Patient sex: M
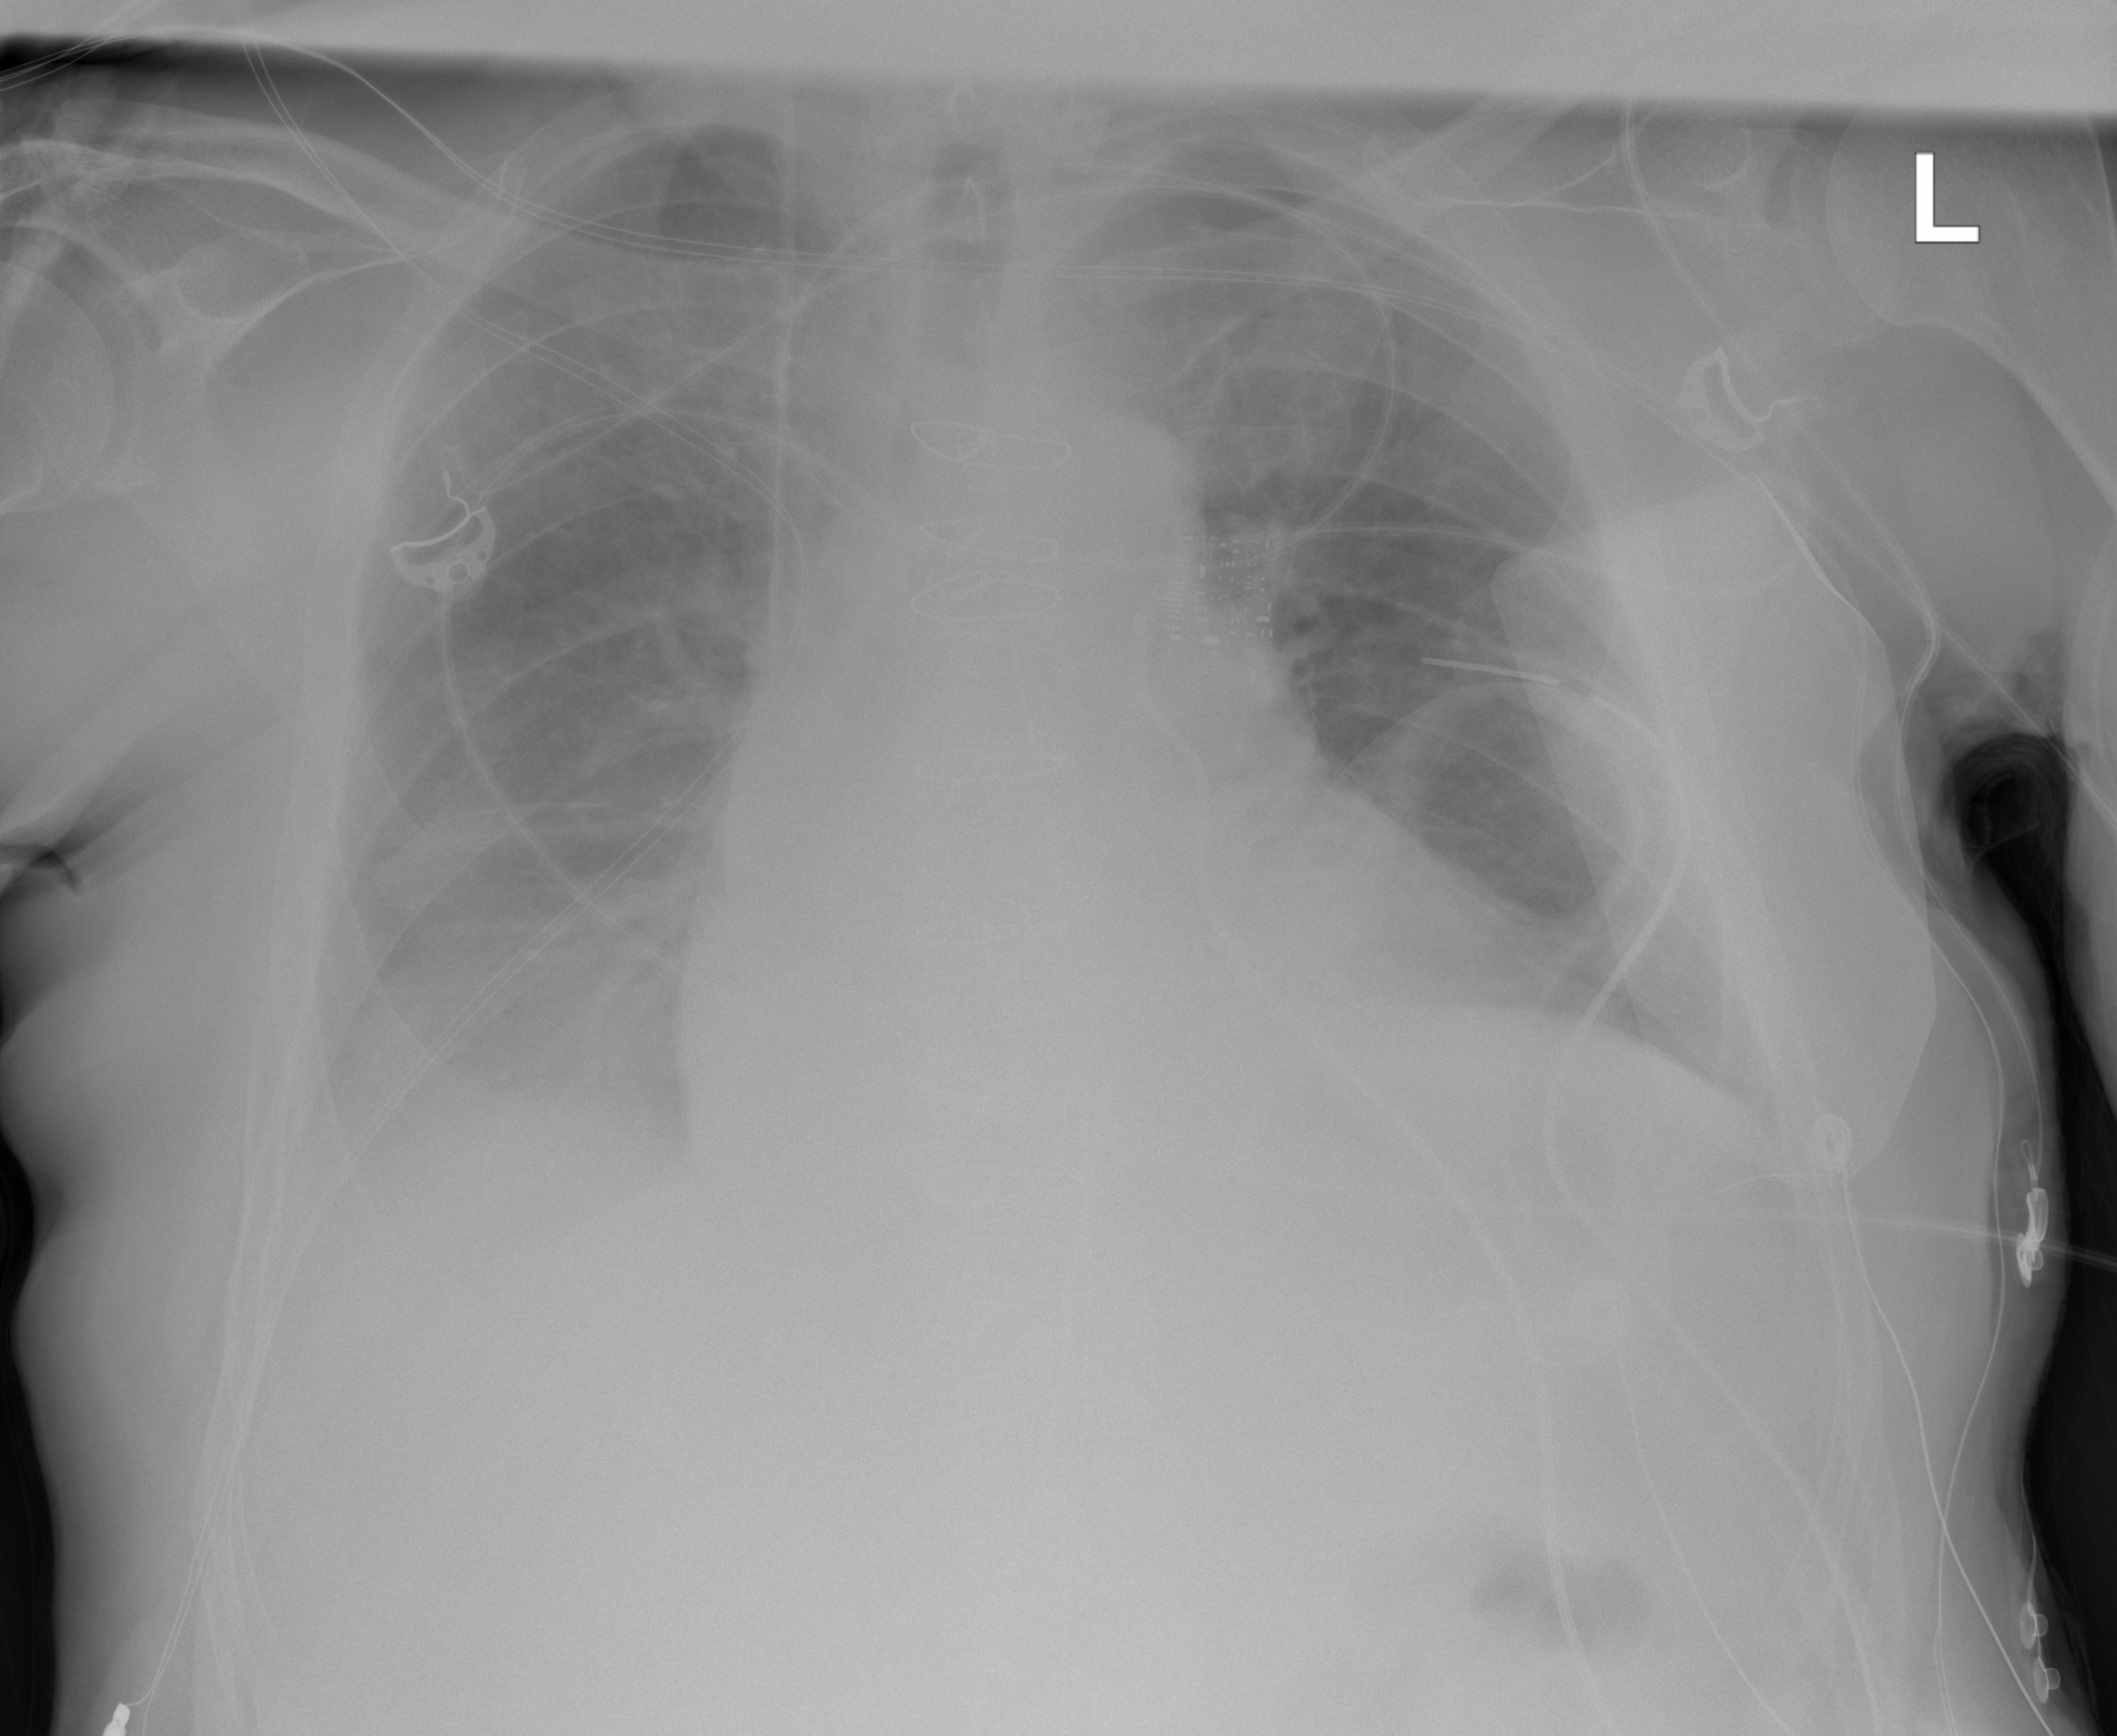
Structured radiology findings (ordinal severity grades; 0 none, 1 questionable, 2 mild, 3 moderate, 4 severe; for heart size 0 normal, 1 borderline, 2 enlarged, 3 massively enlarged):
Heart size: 2
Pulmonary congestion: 2
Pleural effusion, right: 2
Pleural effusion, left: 0
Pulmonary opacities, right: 0
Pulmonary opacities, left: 0
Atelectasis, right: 2
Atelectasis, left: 0